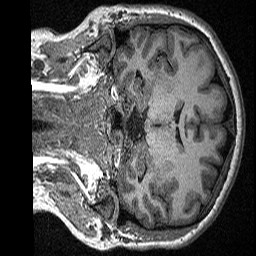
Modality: T1w
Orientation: coronal
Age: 25
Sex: male
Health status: healthy
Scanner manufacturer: siemens
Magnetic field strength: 3 T
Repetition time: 2.3 s
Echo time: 0.00298 s